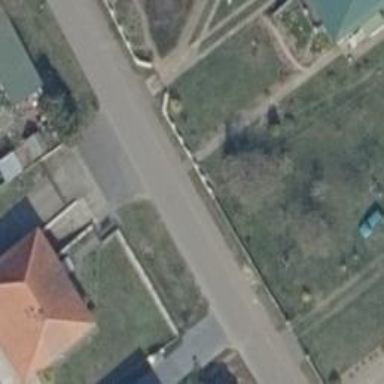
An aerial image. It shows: Residential road with sidewalk on the left side.